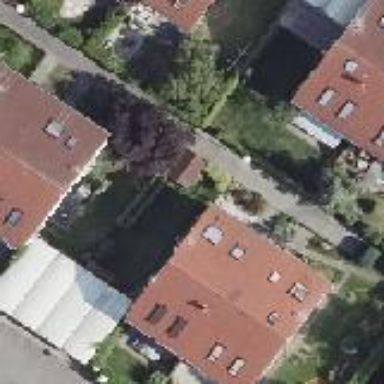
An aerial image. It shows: Semi-detached house with gabled roof.